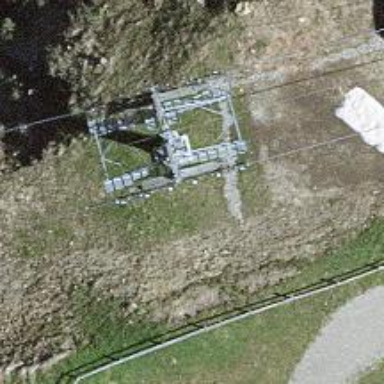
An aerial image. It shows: Pylon for aerialway.